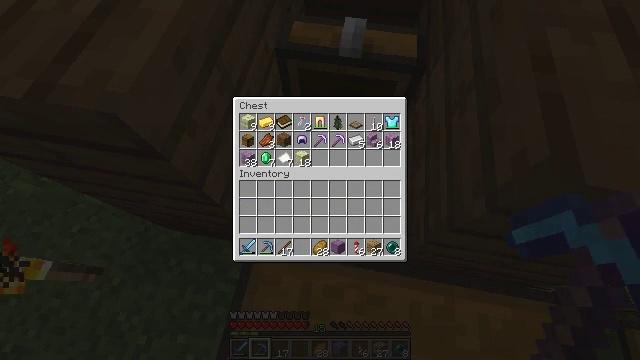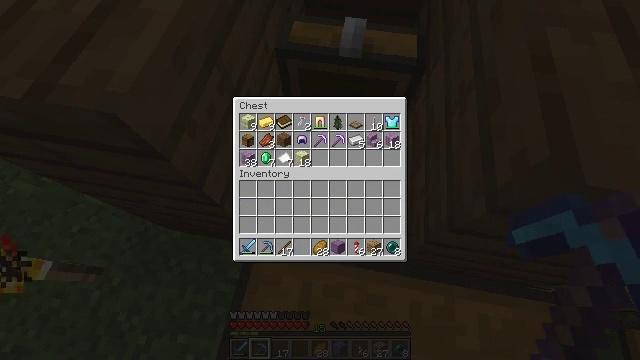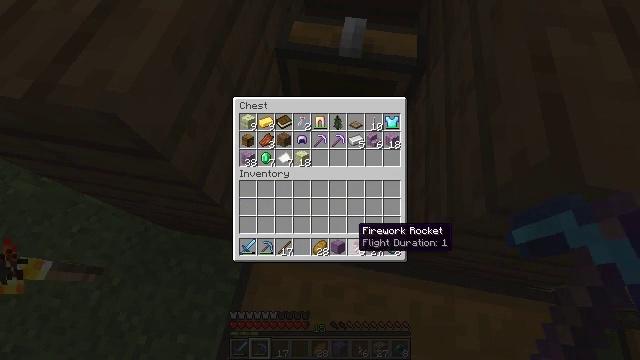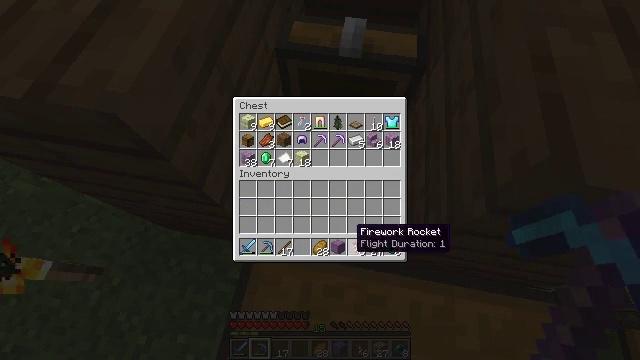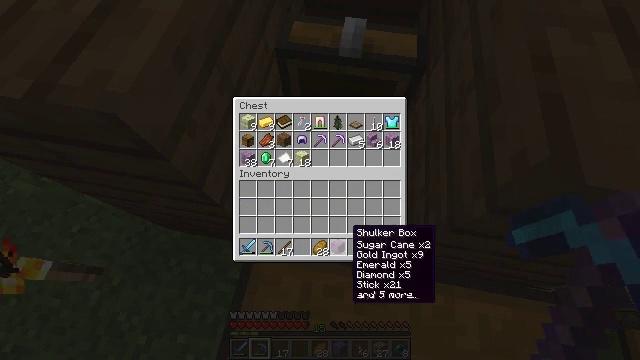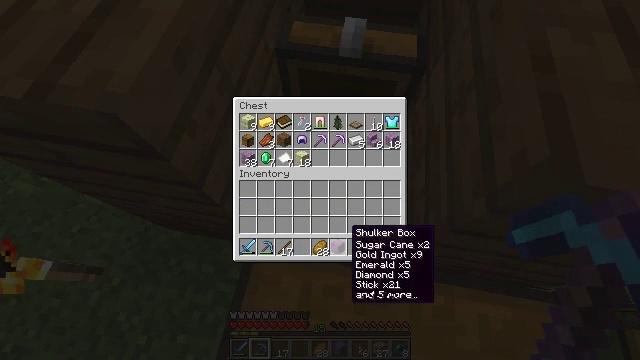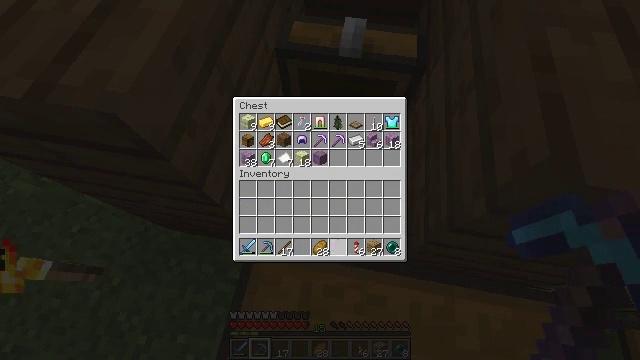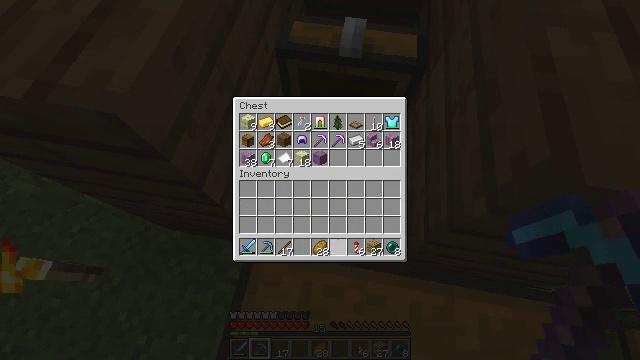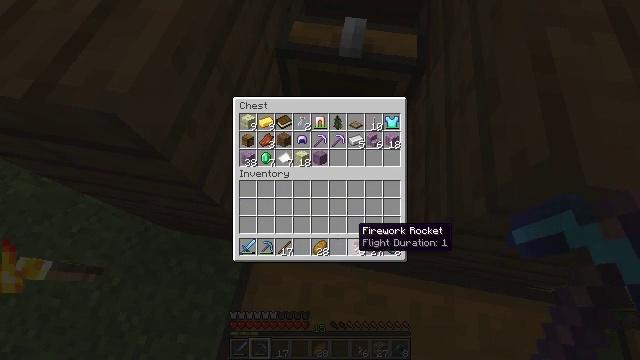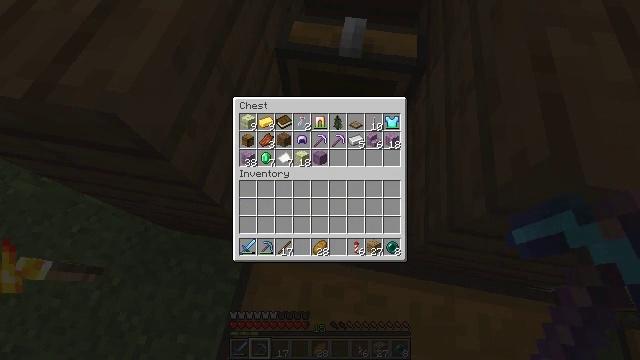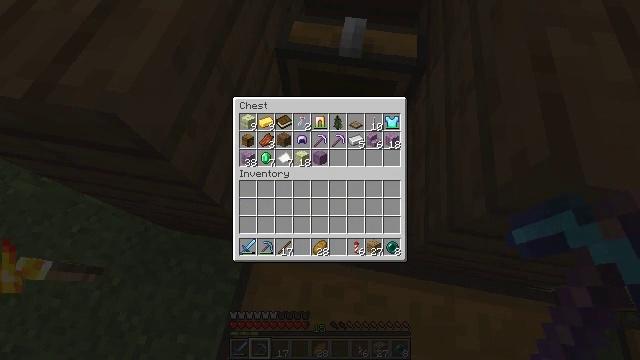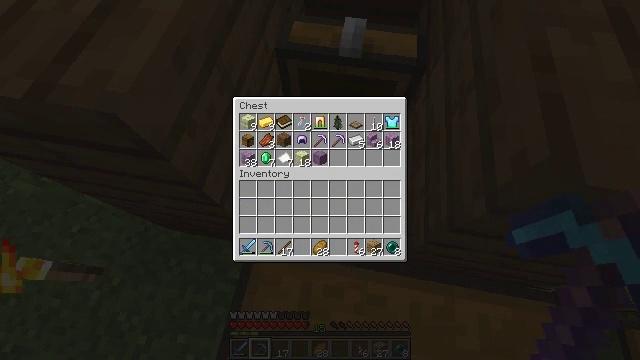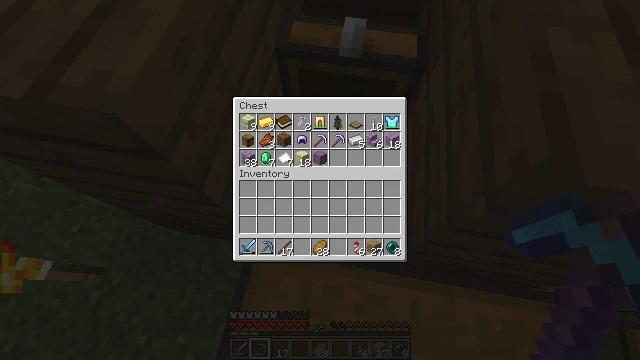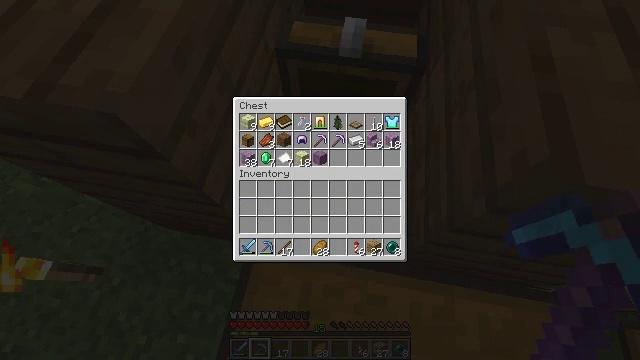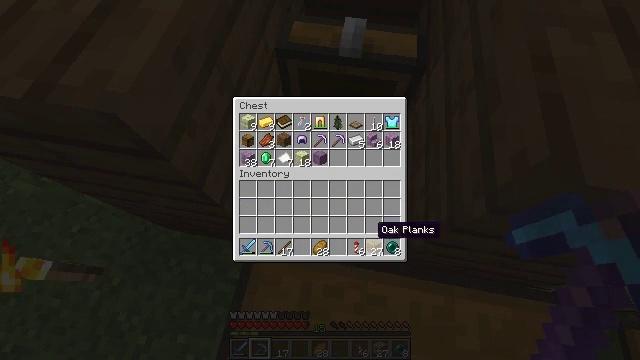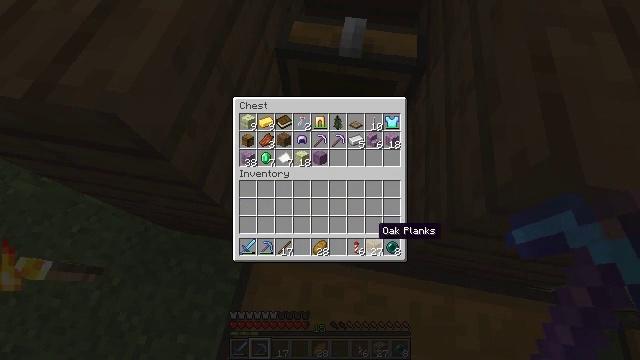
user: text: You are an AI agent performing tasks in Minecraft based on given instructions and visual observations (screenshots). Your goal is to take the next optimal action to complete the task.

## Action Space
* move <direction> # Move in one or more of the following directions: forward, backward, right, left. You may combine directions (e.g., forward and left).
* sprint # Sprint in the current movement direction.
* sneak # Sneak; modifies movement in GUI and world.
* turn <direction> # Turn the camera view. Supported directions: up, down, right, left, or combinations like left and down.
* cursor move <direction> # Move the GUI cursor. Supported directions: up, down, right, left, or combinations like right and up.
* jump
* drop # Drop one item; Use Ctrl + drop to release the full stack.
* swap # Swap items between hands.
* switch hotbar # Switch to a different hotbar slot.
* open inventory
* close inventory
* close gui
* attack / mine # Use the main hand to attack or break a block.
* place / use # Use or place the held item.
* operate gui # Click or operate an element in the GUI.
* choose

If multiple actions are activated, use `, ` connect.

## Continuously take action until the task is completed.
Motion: motion action
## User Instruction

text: Punch the spruce leaves to get saplings.
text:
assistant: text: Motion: sneak
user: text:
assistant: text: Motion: sneak
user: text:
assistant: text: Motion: sneak
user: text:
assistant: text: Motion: sneak
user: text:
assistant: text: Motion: sneak
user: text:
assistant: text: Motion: sneak, operate gui
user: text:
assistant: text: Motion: sneak, operate gui
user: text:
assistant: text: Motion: sneak, cursor move right, operate gui
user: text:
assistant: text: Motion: sneak, cursor move right
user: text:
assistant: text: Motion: sneak
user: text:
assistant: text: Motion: sneak
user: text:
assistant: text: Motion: sneak
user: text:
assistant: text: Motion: sneak
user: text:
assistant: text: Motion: sneak
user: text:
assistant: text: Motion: sneak
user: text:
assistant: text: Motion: sneak
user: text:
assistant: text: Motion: sneak
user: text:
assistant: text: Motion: sneak
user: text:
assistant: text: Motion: sneak
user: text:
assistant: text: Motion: sneak
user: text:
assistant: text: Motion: sneak
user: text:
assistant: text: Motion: sneak, cursor move right
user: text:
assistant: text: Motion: sneak
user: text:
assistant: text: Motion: sneak
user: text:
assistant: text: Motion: sneak
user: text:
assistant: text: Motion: sneak
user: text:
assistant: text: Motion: sneak
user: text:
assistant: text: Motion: sneak
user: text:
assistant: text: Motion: sneak
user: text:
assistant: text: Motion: sneak